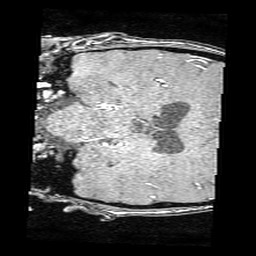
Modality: angio
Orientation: coronal
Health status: ill
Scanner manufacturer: philips
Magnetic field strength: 3 T
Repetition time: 0.023 s
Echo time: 0.003454 s